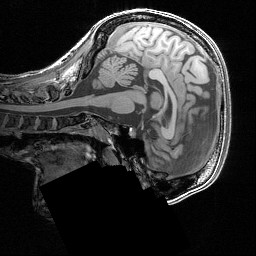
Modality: T1w
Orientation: sagittal
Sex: female
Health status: ill
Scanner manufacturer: siemens
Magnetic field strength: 3 T
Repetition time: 1.57 s
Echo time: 0.00342 s